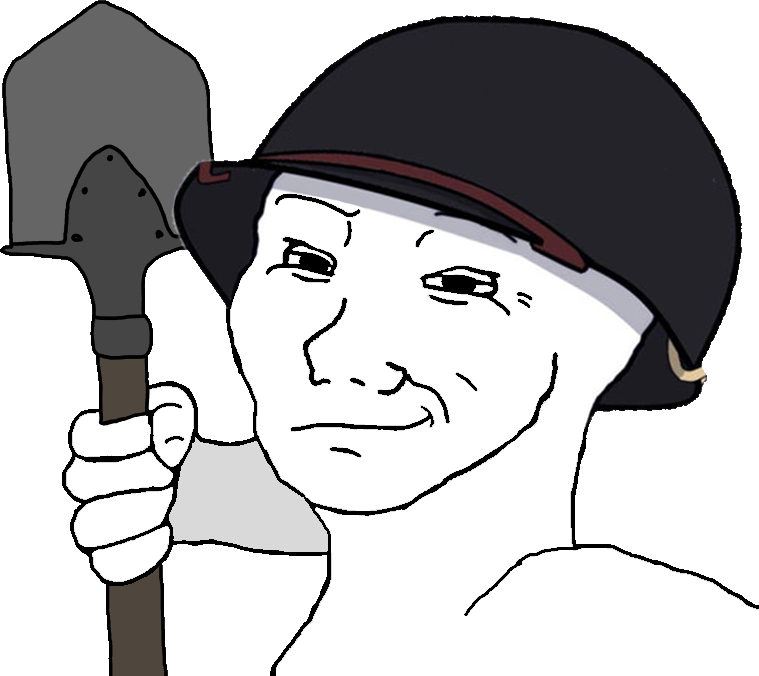
Label: 5_Smugjak